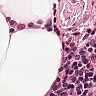
Metastatic tissue present: no